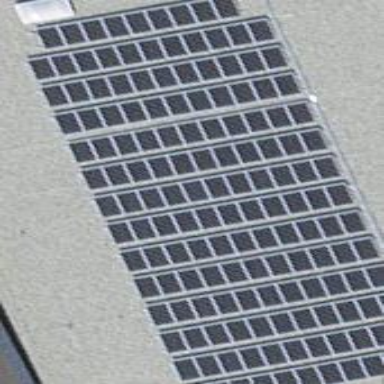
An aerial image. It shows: Solar-powered generator using photovoltaic technology. This small installation generates electricity through solar photovoltaic panels.